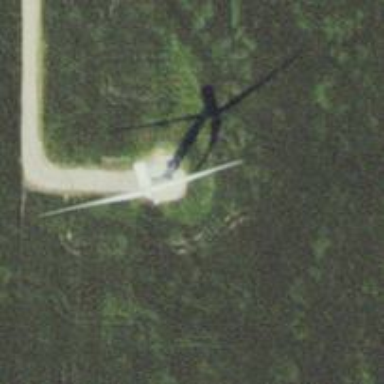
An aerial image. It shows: Wind generator with horizontal axis. The generator is wind turbine.